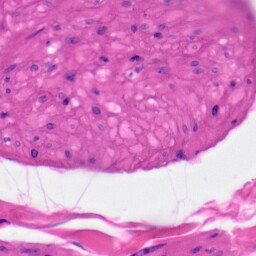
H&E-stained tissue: Skin